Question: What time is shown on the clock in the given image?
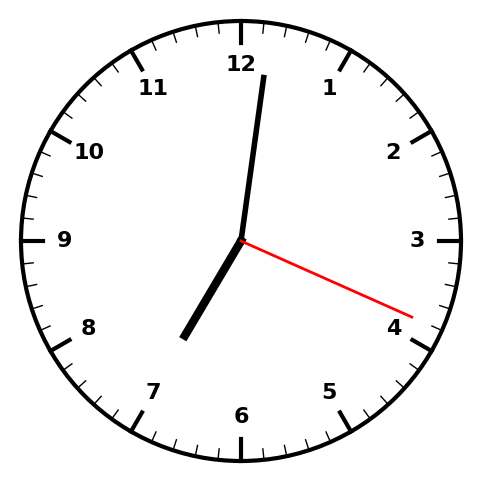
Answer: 07:01:19